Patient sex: M
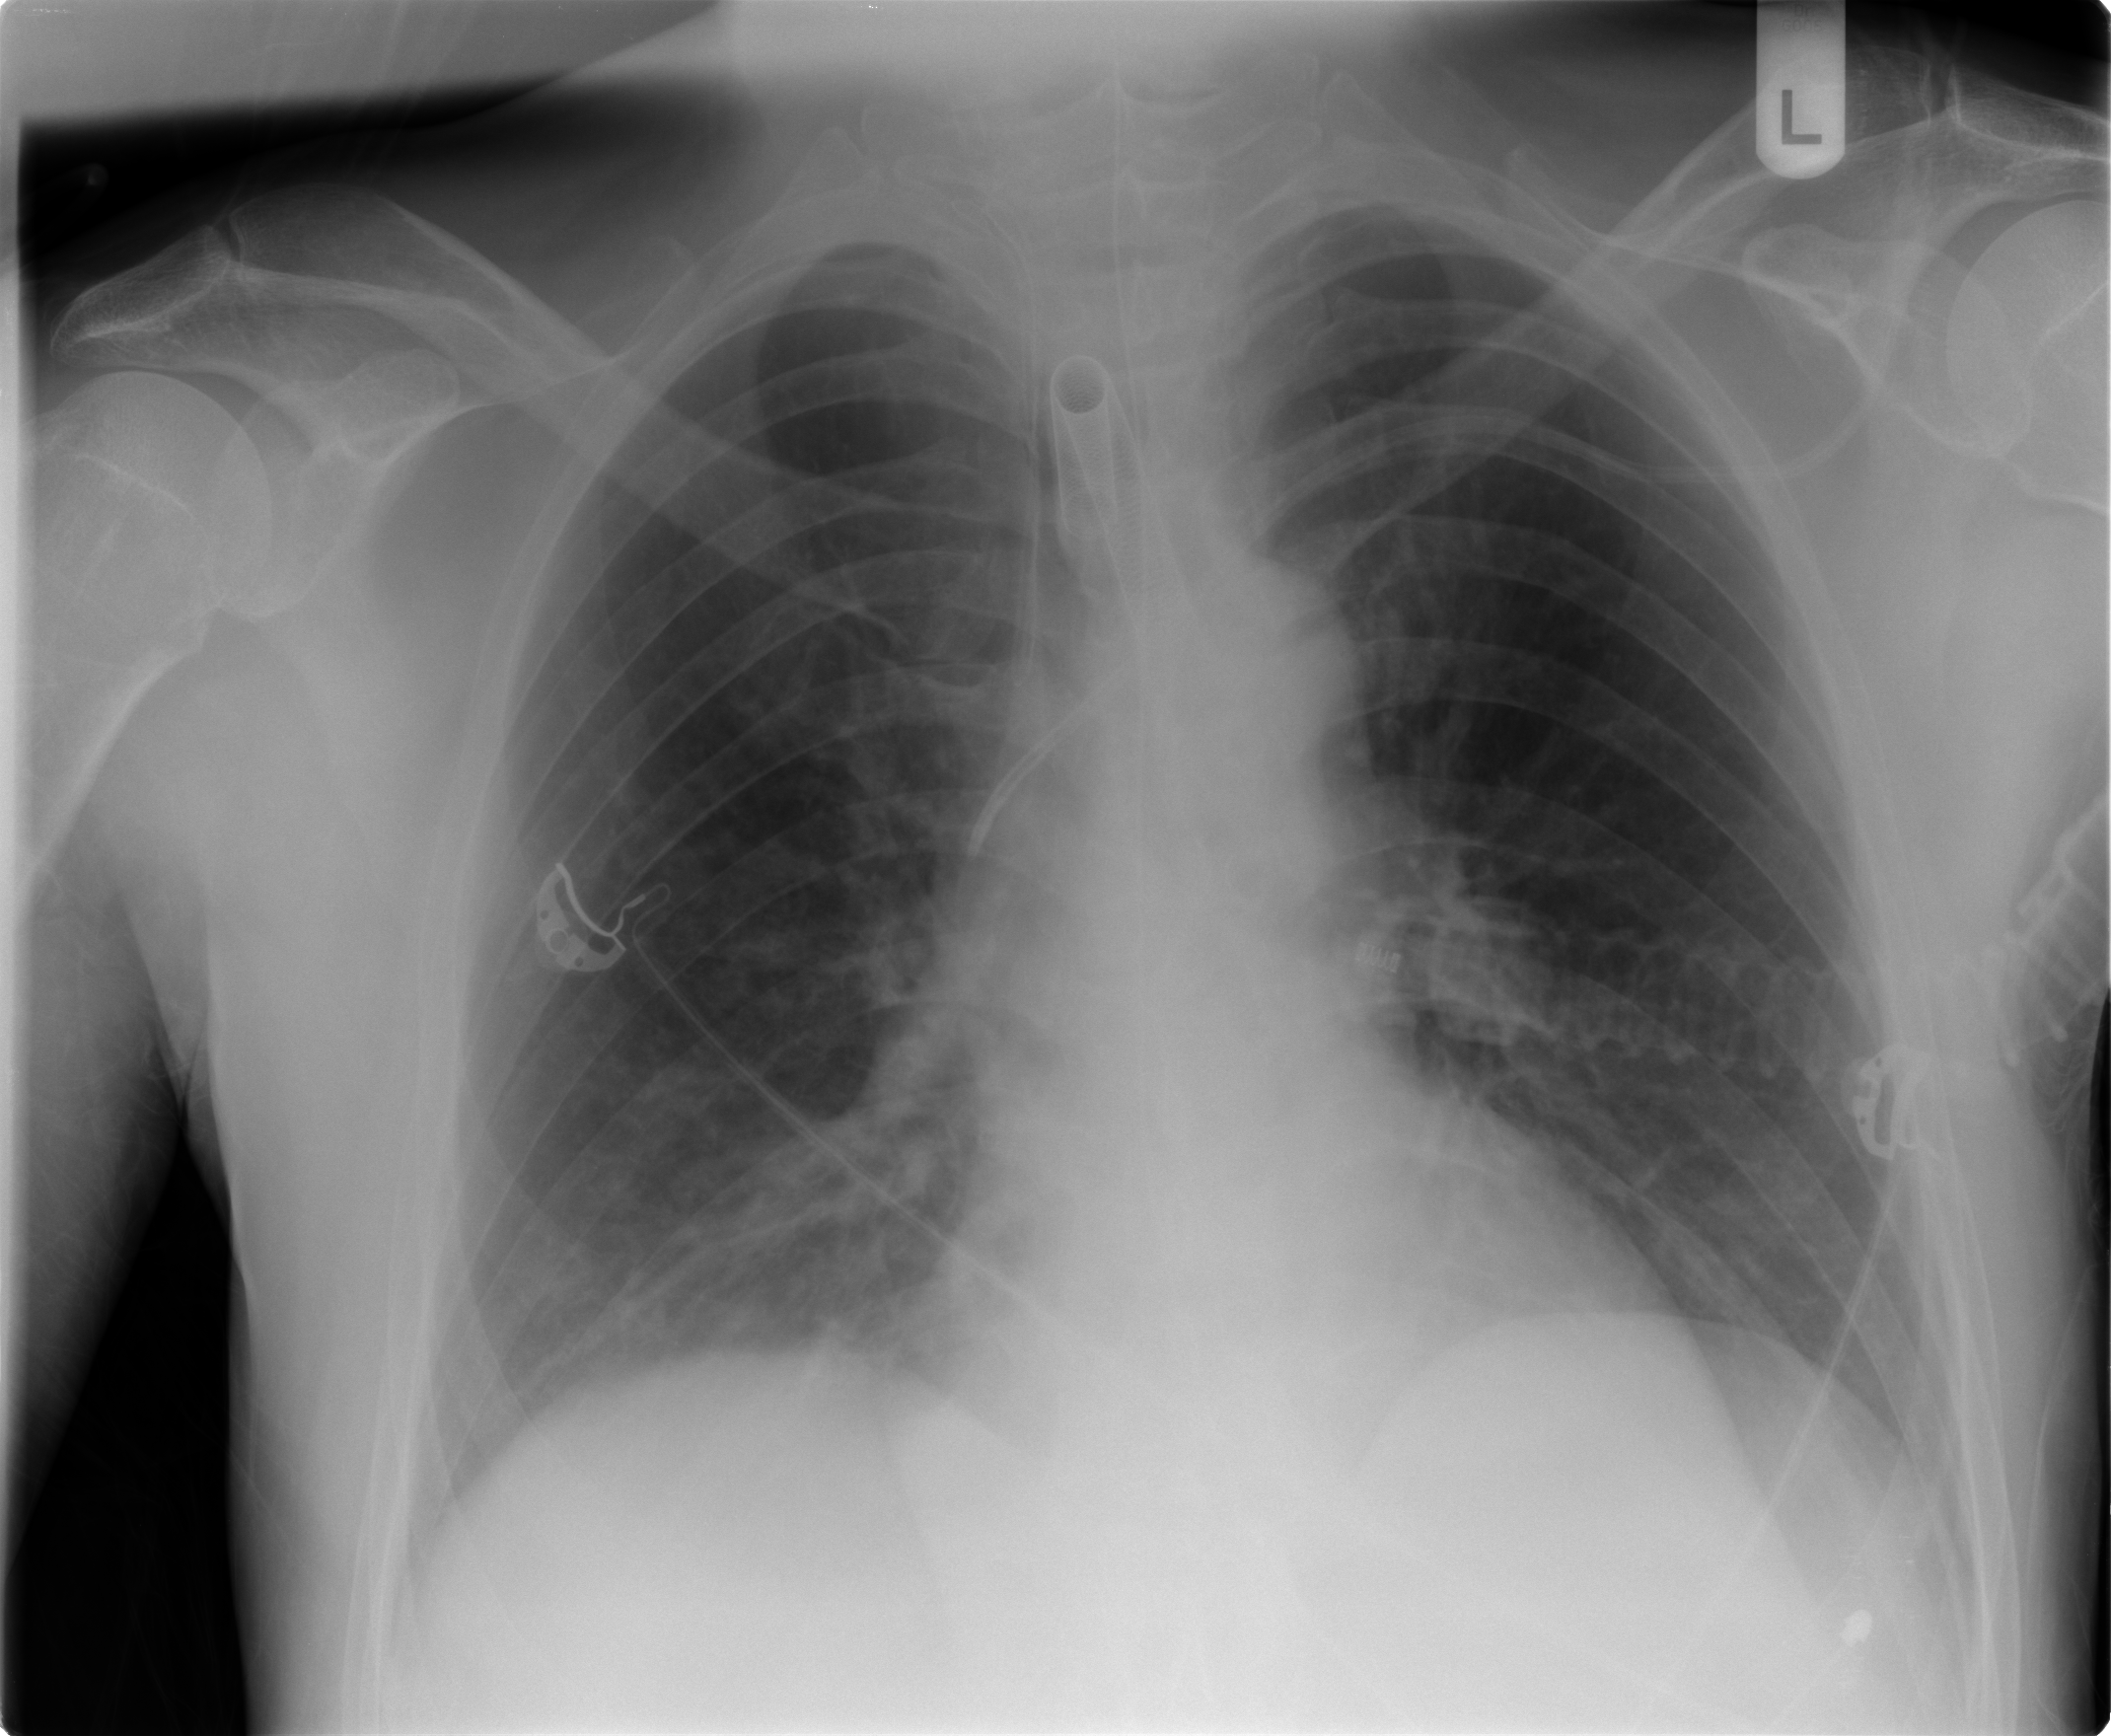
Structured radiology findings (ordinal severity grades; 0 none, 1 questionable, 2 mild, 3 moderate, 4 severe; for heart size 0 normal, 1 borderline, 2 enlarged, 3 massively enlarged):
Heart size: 0
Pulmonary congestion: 1
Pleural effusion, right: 0
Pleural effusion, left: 0
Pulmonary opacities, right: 1
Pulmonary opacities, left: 0
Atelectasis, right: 1
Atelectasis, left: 0